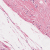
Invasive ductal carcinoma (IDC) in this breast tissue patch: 0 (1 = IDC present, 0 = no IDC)